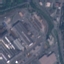
Land use / land cover: Industrial